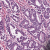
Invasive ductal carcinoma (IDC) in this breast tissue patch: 1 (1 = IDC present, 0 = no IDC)